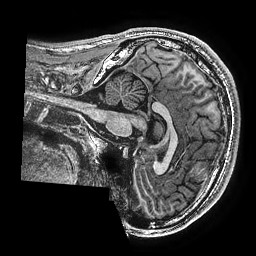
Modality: T1w
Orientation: sagittal
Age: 14
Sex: male
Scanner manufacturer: ge
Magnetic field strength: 3 T
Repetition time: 0.00766 s
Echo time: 0.003476 s